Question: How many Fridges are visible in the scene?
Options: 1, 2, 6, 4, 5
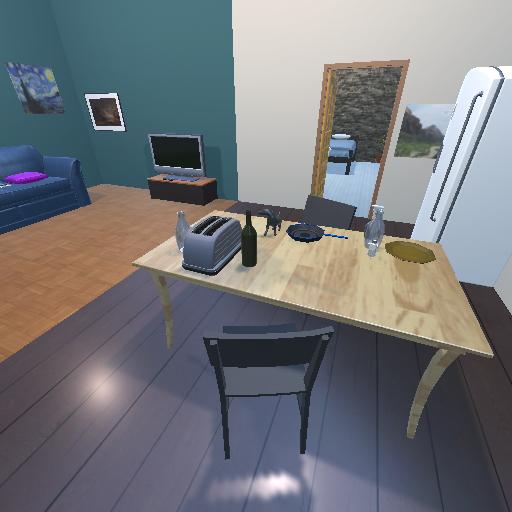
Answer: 1